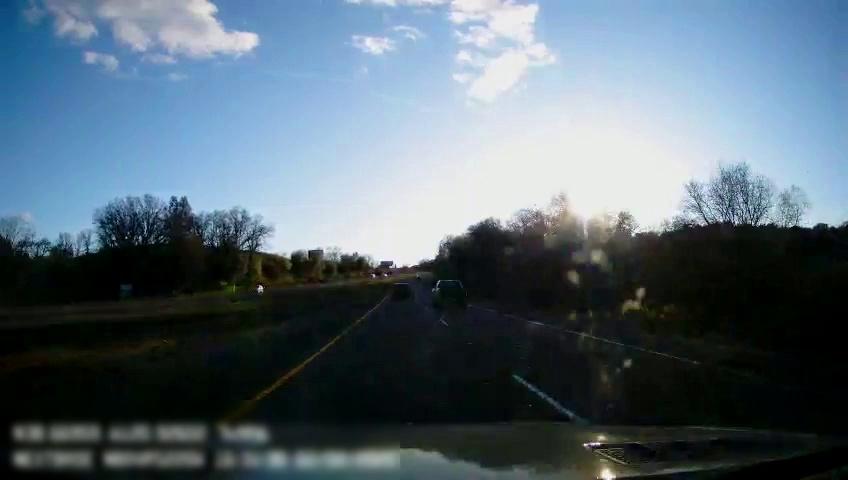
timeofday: Day
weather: Sunny
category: Drivable Space
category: Drivable Space
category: Vehicles | Truck
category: Vehicles | SUV
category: Vehicles | SUV
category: Lanes | Current Lane
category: Lanes | Current Lane
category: Lanes | Alternate Lane
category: Traffic | Signs